Field crop: maize
Growth stage: 2
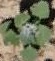
Species: chenopodium